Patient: sex M, age 29
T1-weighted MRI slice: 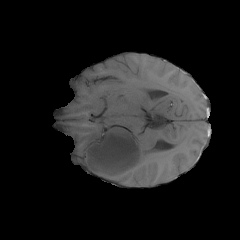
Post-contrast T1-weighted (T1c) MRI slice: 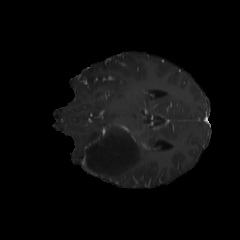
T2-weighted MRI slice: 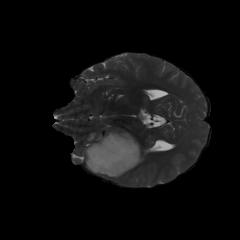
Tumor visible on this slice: yes
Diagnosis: Astrocytoma, IDH-mutant
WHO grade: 4